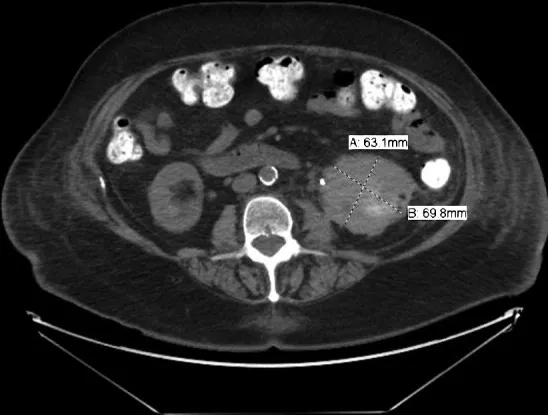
Abdominal CT scan at presentation.
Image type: radiology (ct)